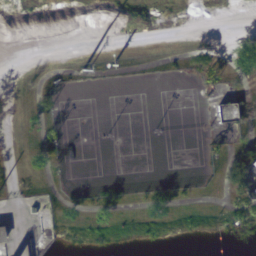
Label: tennis court